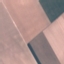
Land use / land cover class: AnnualCrop